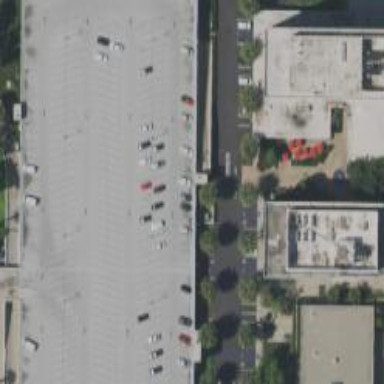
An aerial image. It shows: Multi-storey parking area with asphalt surface.